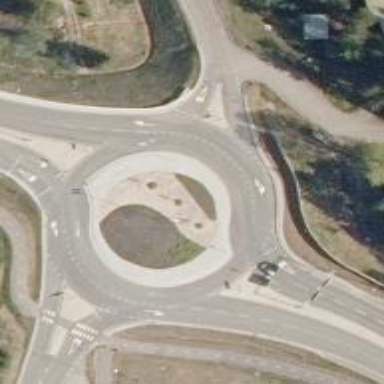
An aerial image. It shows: Secondary road made of asphalt leading to roundabout.